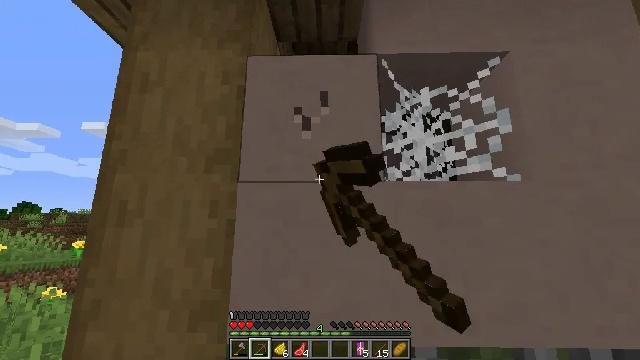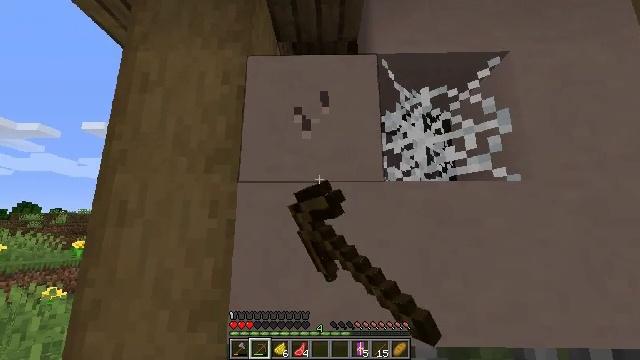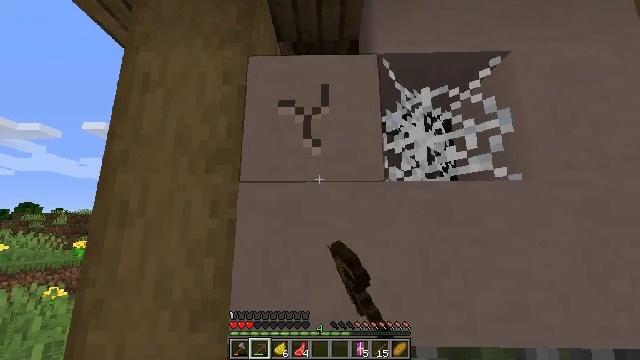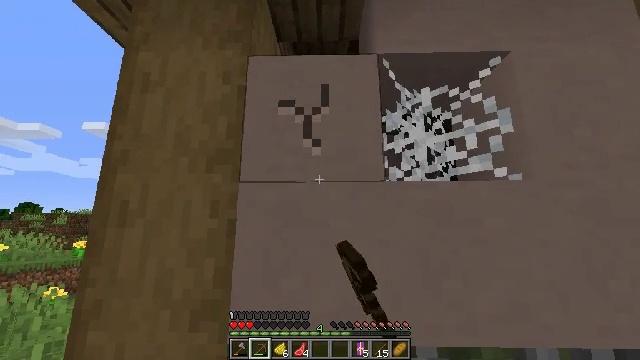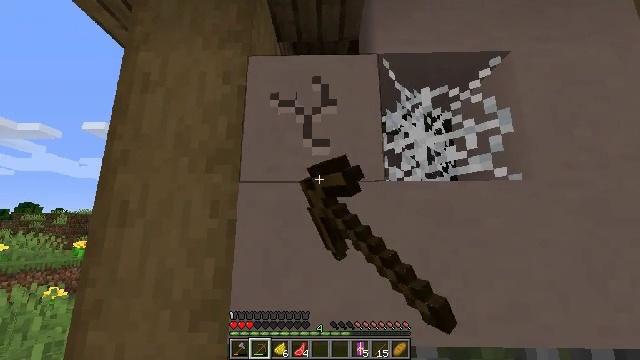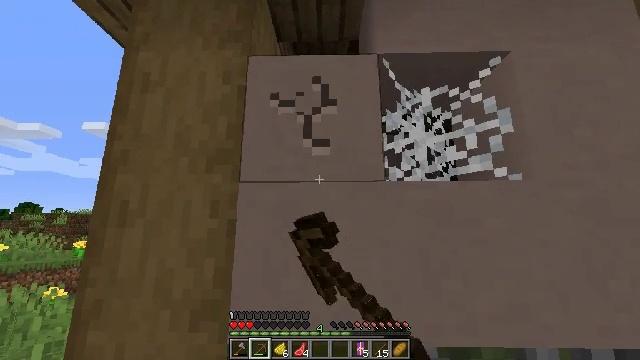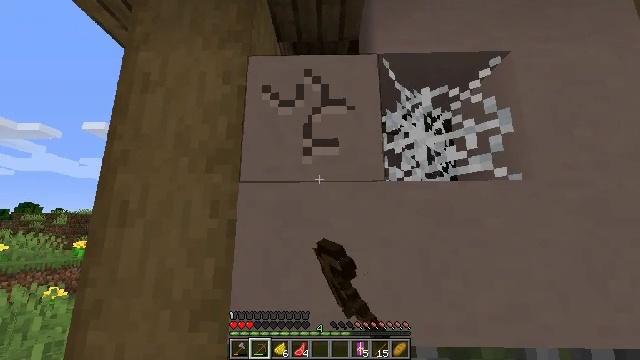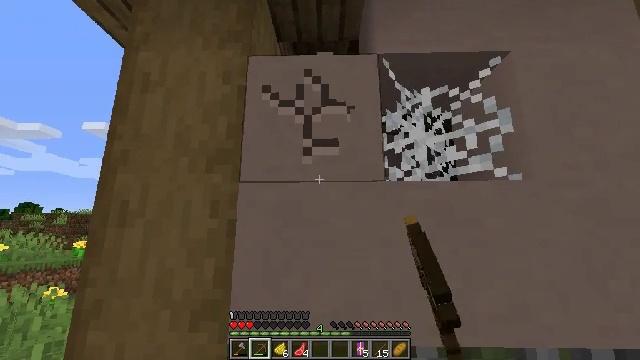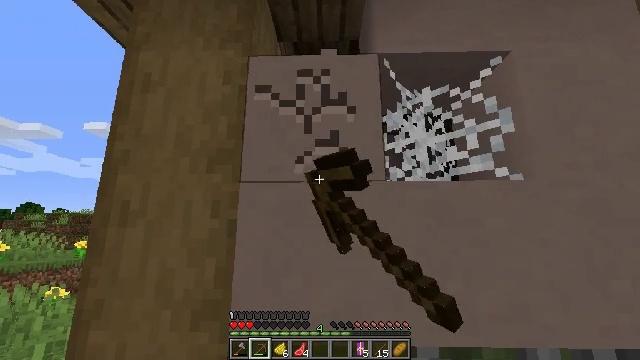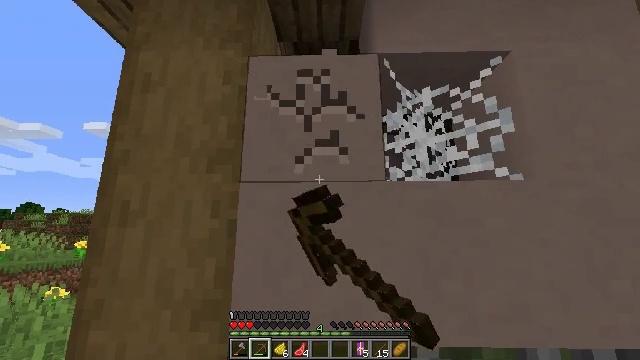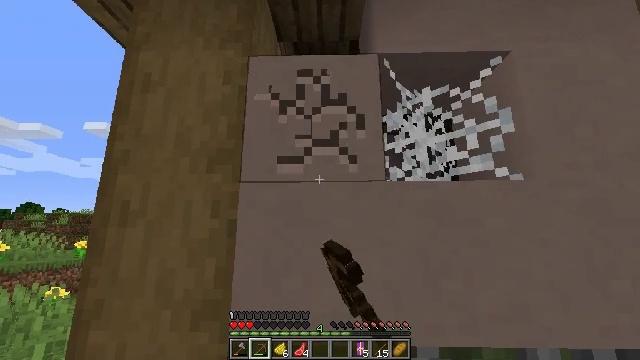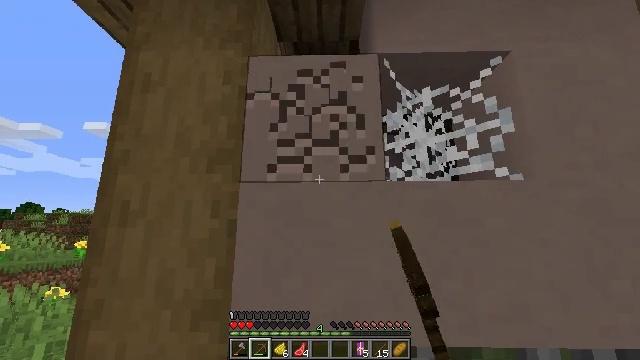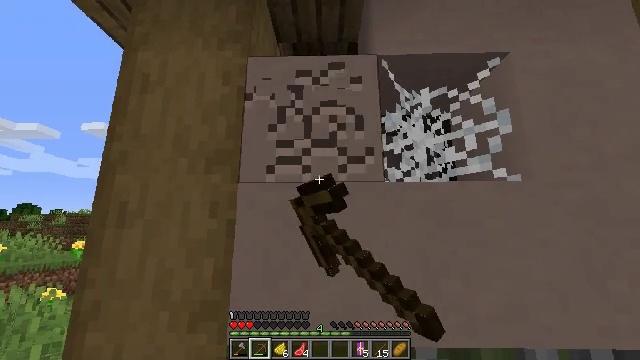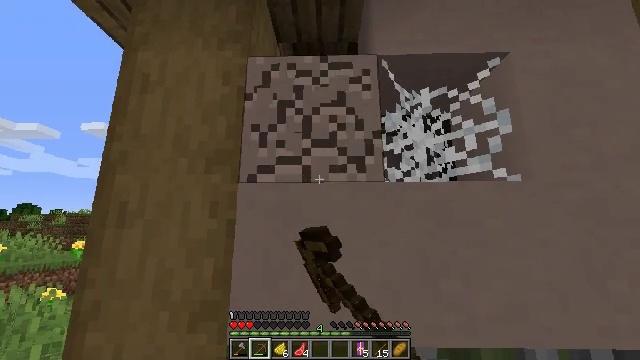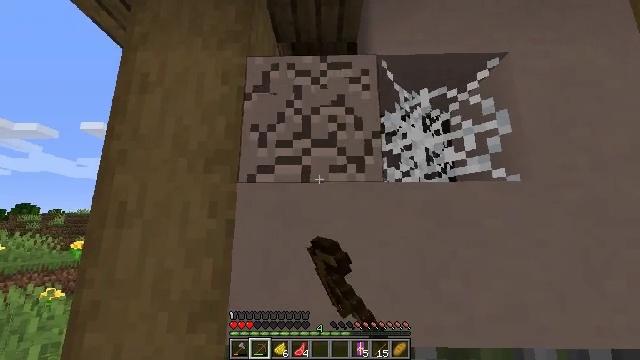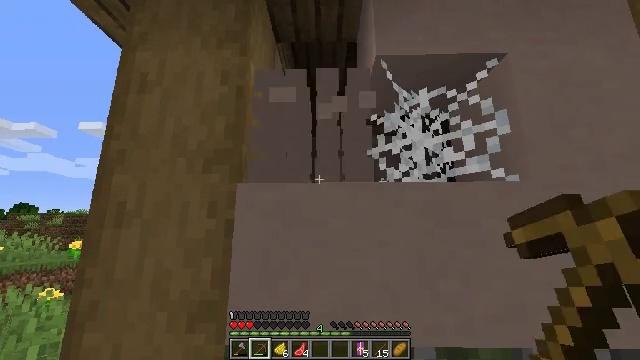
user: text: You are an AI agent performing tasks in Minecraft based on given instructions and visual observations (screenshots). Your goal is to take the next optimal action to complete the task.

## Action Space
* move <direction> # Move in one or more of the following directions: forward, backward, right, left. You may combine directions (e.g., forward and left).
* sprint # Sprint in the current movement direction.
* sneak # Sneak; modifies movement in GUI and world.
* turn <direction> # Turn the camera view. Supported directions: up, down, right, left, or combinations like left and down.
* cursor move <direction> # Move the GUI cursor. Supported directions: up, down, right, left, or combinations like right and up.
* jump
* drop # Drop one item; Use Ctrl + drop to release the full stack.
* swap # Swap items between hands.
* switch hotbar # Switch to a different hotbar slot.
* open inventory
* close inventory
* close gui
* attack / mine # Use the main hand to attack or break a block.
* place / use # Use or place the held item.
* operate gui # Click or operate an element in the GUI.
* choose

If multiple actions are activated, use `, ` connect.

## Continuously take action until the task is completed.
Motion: motion action
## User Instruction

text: Attack the white terracotta to collect it.
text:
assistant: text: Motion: attack / mine
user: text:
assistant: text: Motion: attack / mine
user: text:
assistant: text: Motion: attack / mine
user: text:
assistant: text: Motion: attack / mine
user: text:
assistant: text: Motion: attack / mine
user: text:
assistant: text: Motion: attack / mine
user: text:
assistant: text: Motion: attack / mine
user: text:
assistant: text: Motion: attack / mine
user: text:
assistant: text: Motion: attack / mine
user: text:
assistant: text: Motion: attack / mine
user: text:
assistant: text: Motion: attack / mine
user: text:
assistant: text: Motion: attack / mine
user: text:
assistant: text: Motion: attack / mine
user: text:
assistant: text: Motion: attack / mine
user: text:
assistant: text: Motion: attack / mine
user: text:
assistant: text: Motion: attack / mine
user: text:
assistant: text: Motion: attack / mine
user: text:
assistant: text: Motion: attack / mine
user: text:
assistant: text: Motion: attack / mine
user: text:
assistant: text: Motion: attack / mine
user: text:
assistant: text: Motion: attack / mine
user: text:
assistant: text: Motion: attack / mine
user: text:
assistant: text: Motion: attack / mine
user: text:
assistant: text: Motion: turn down, attack / mine
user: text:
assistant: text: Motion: turn left and down, attack / mine
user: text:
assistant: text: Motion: turn down, attack / mine
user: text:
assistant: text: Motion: turn down, attack / mine
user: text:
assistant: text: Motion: attack / mine
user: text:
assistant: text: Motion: attack / mine
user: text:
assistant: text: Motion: attack / mine